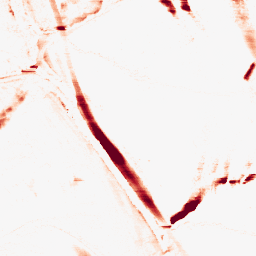
Category: morphological
Decomposition family: morphological_rect
Decomposition parameters: operation: opening
width: 20
height: 3
Upsampling method: cubic_catmull_rom
Upsampling parameters: scale: 8
Upsampling scale: 8